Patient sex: M
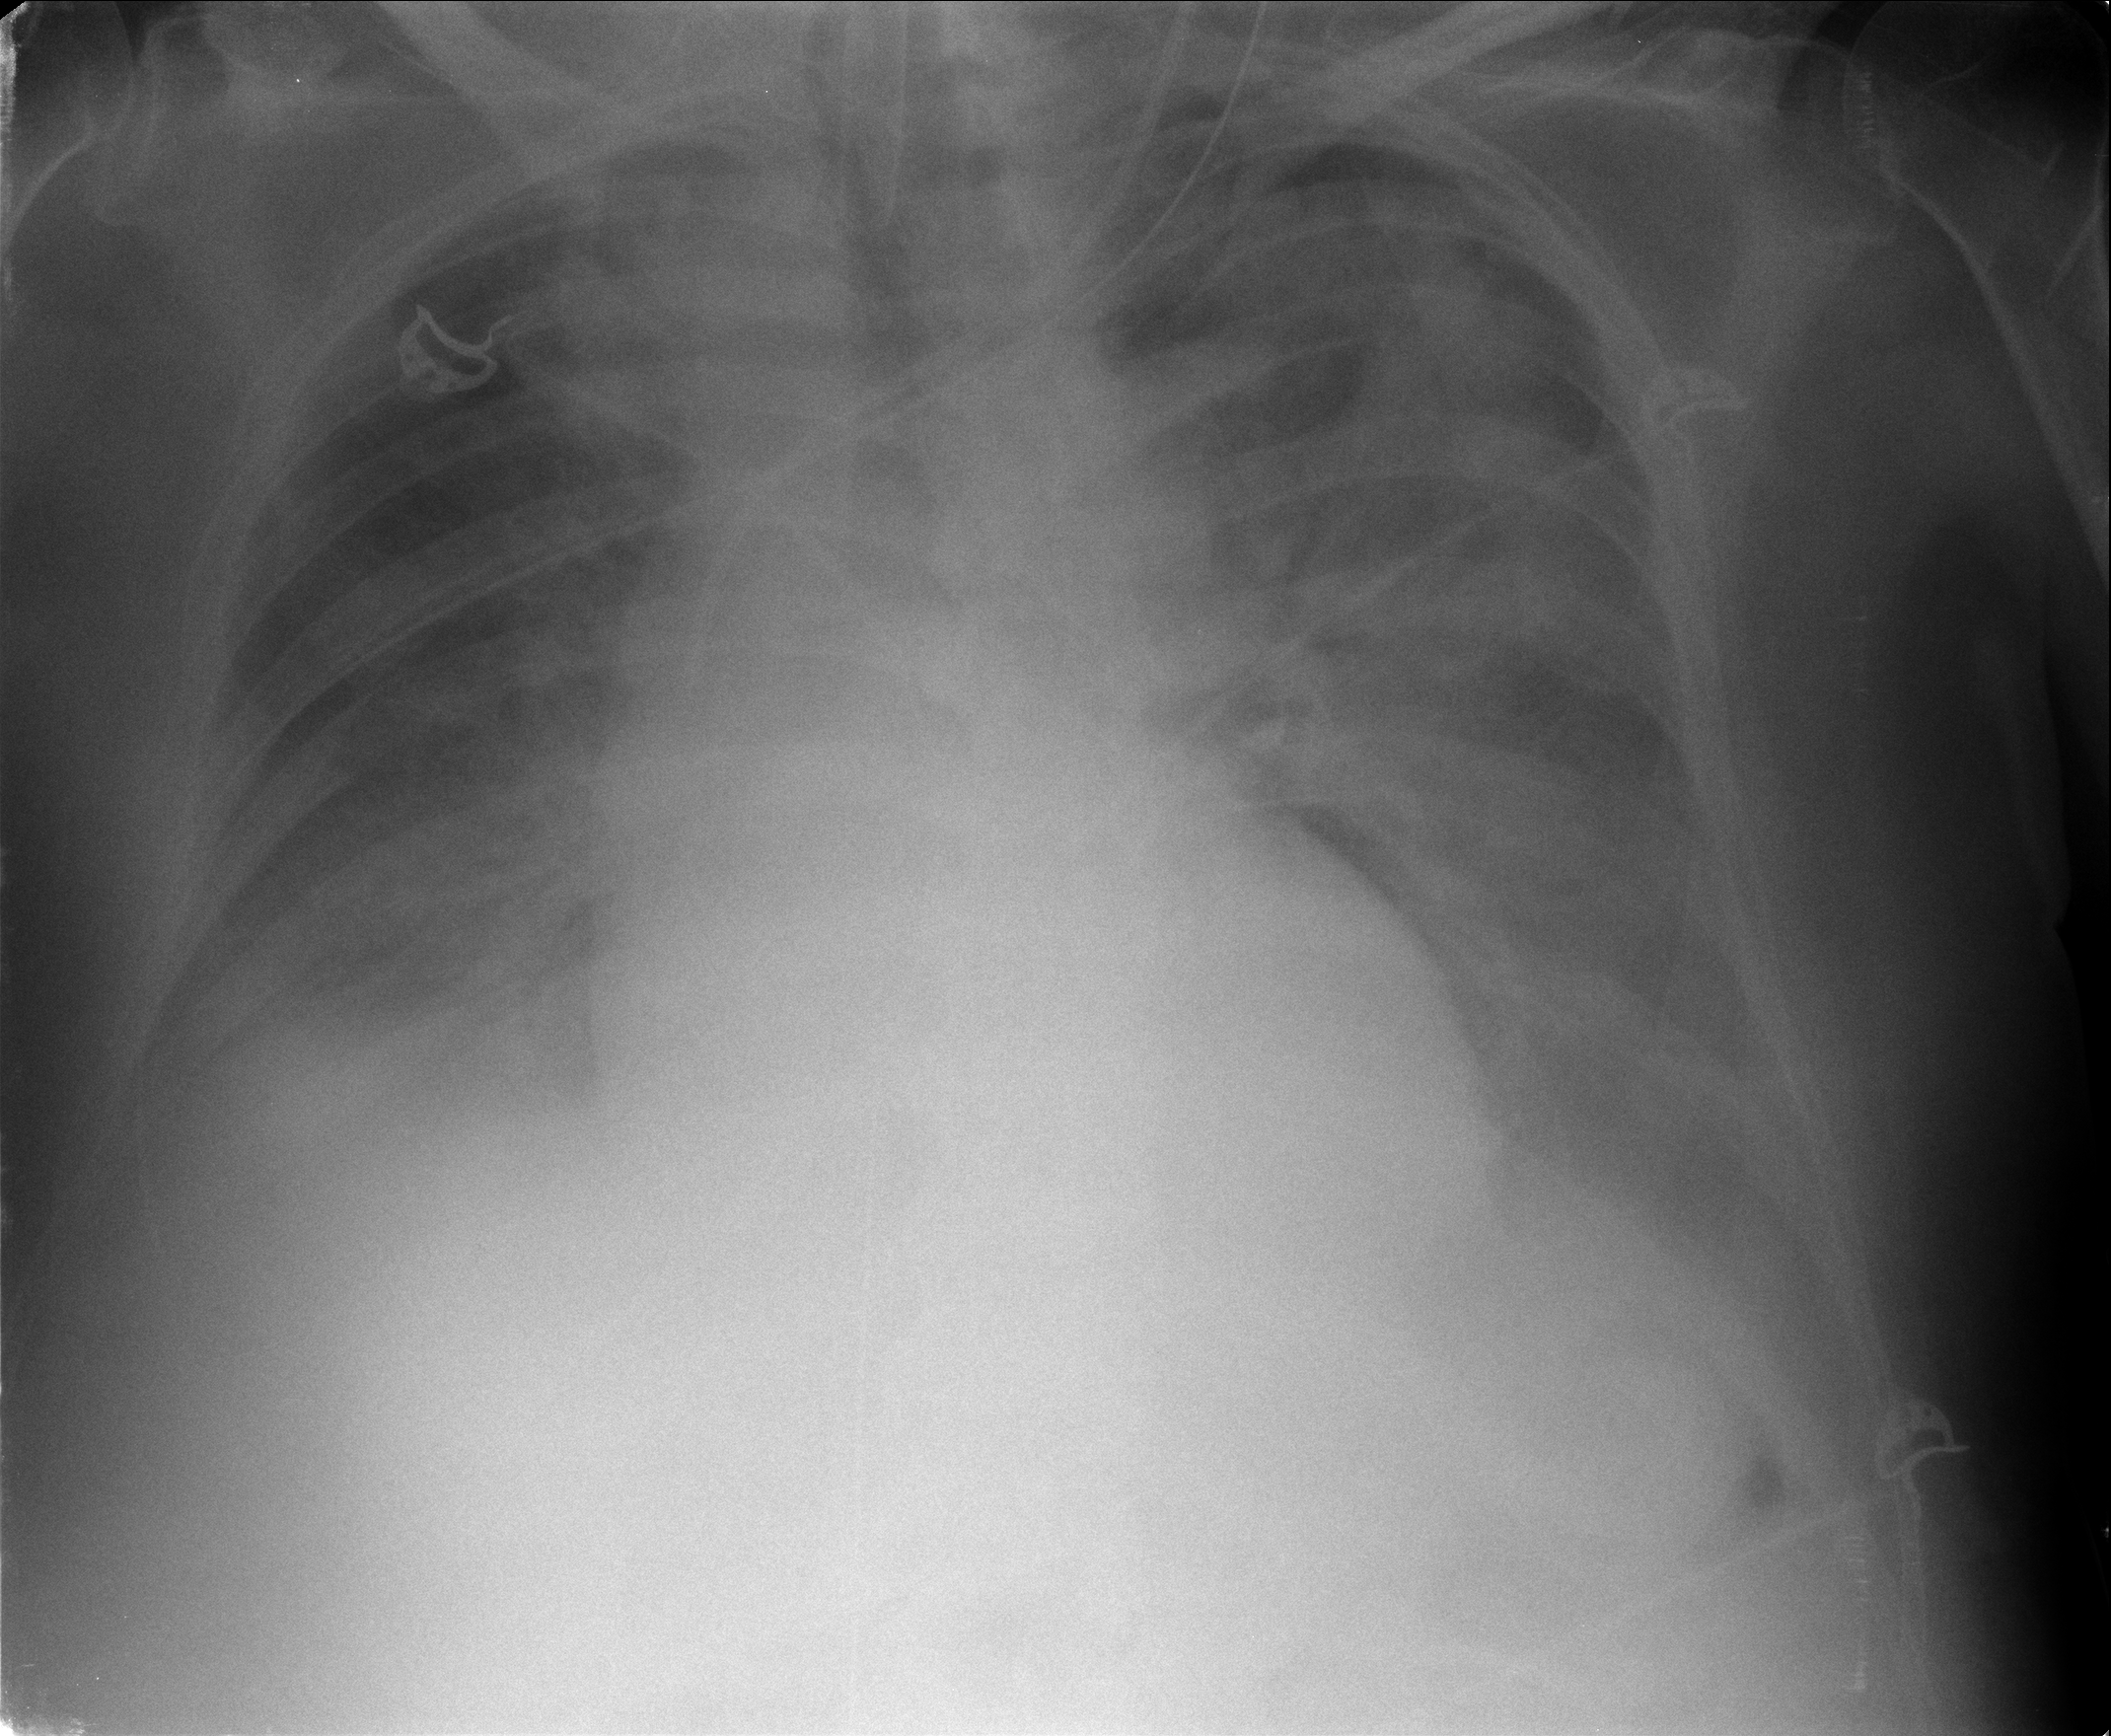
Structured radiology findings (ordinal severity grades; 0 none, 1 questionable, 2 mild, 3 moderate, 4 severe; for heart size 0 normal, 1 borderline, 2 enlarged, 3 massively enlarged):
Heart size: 0
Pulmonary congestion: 2
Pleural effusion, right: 2
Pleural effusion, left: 3
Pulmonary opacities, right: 3
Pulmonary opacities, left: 3
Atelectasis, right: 2
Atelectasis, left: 2